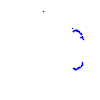
Particle: pion